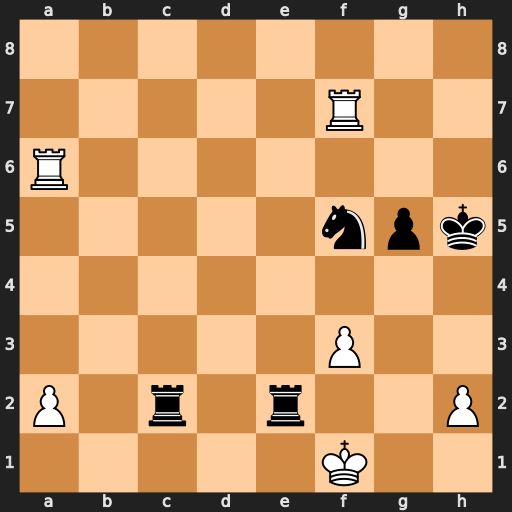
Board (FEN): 8/5R2/R7/5npk/8/5P2/P1r1r2P/5K2
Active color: w
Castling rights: -
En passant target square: -
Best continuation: Rh7+ Nh6 Raxh6#